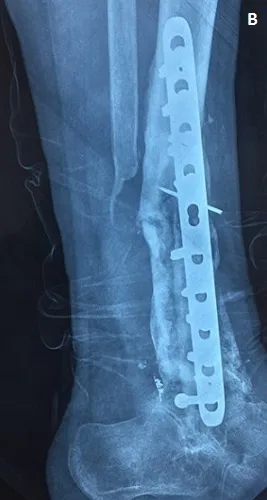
(A, B) plain radiographs after osteosynthesis with plate.
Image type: radiology (x_ray)